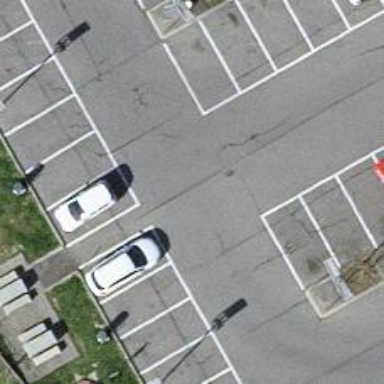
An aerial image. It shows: Asphalt parking aisle off service road.